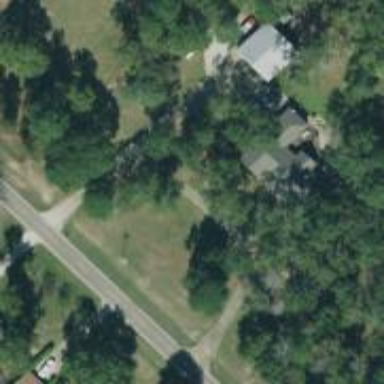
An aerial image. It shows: Driveway.